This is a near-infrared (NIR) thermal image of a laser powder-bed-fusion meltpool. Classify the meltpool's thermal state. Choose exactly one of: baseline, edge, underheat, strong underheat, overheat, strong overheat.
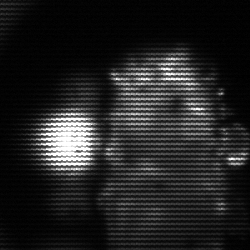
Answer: strong underheat